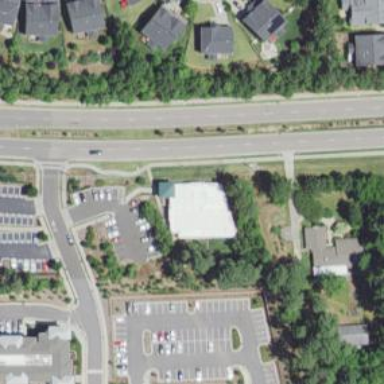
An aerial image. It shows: Veterinary facility.